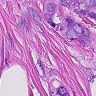
Metastatic tissue present: yes